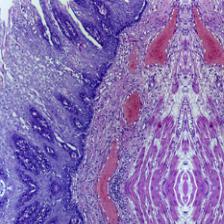
Diagnosis: Normal